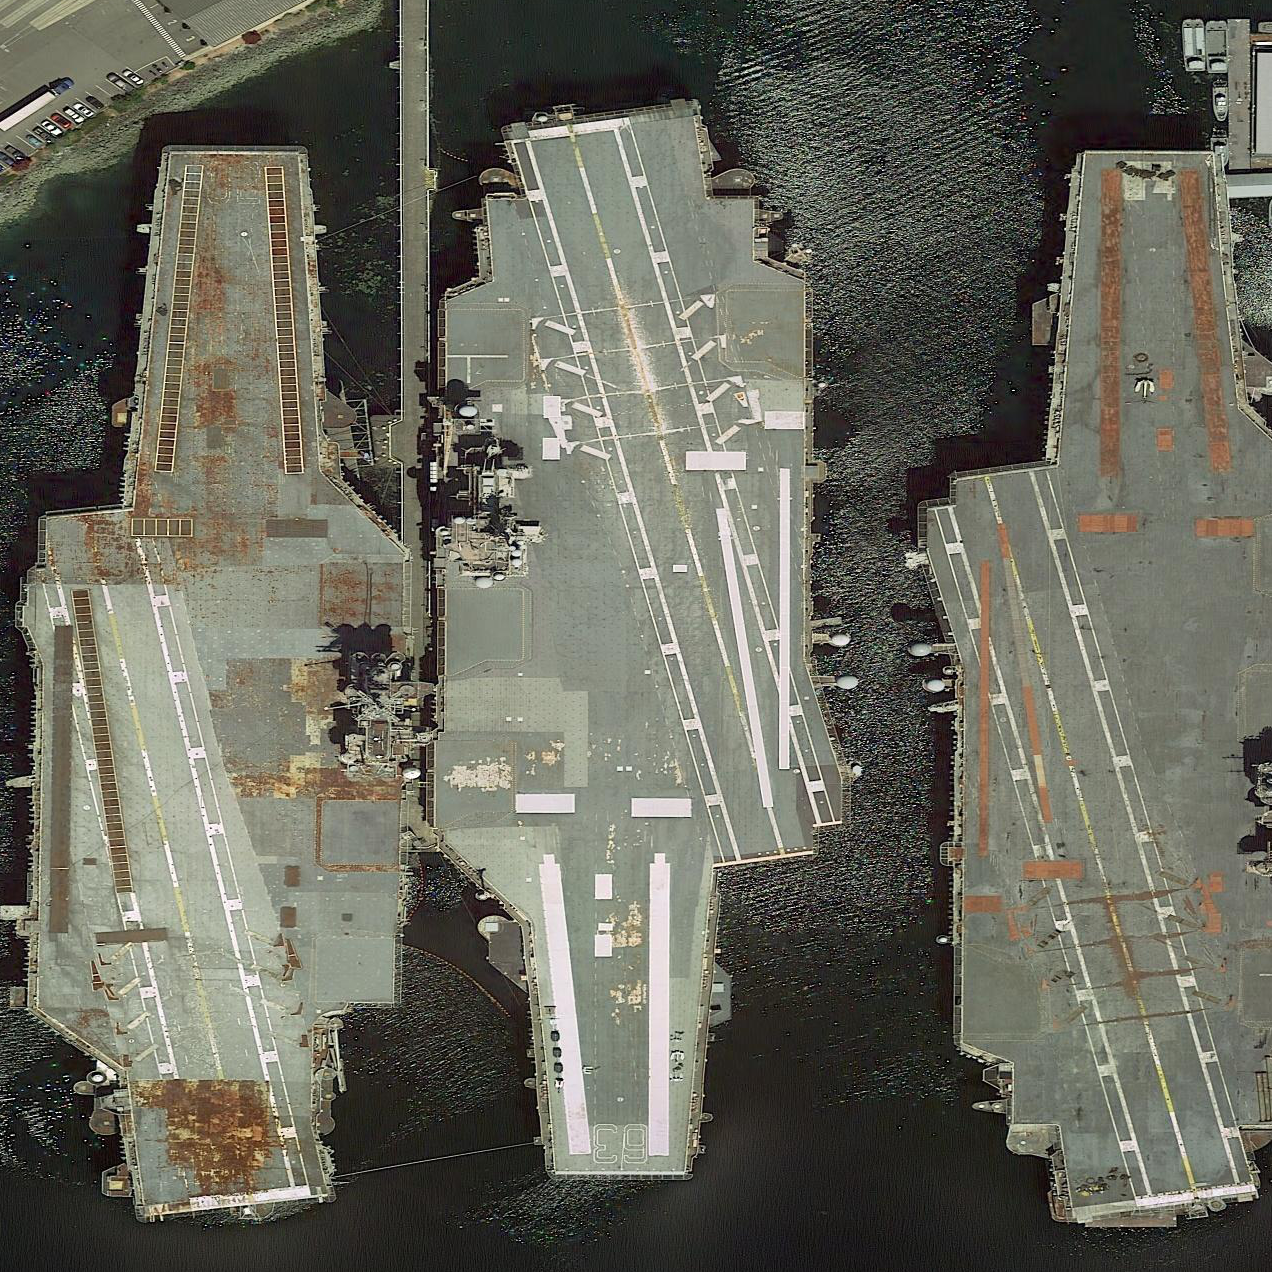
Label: aircraft_carrier